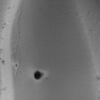
Label: not_dusty